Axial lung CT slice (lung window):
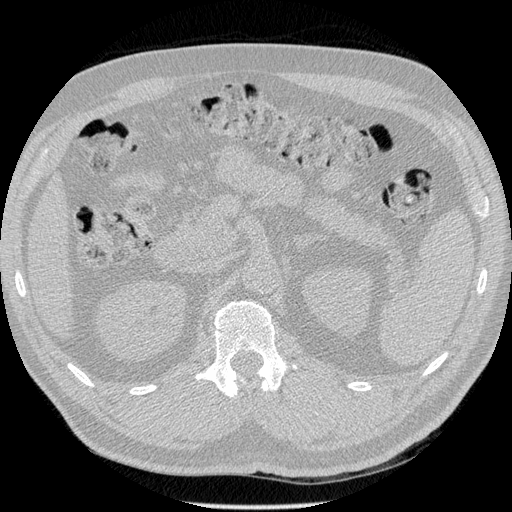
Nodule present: no